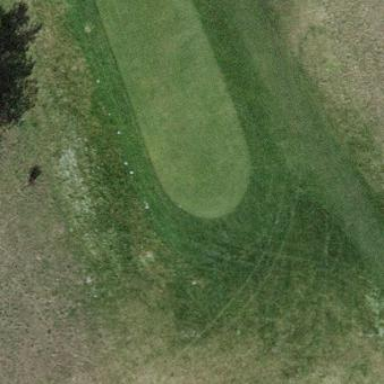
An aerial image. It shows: Golf tee.